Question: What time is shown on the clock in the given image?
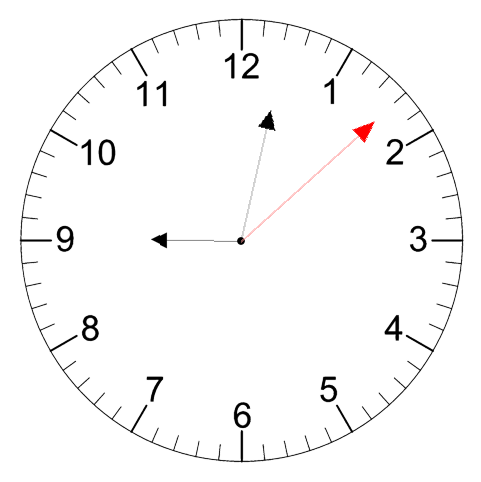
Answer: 09:02:08